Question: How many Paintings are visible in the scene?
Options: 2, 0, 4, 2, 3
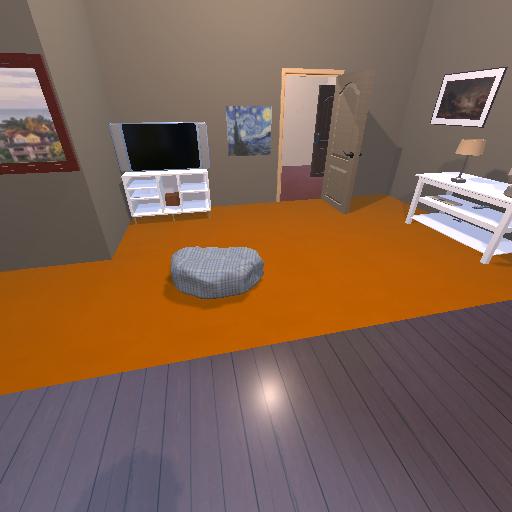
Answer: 2